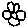
Label: flower